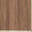
Piece: xx